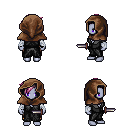
a pixel art fantasy rpg character, female body template, dark elf, purple skin, gray robe, gold greaves, pink pixie cut hairstyle, cloth hood, white cloth bandages, dagger, four views (front, back, left, right), 2x2 character sprite sheet, small pixel art, hard edges, no anti-aliasing